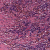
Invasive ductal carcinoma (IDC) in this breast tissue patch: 0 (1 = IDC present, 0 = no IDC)